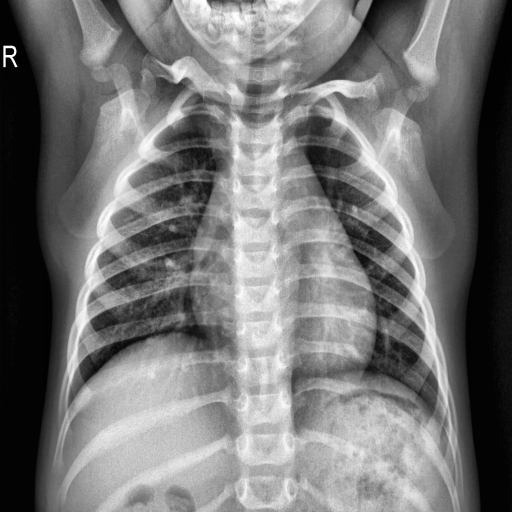
Finding: NORMAL